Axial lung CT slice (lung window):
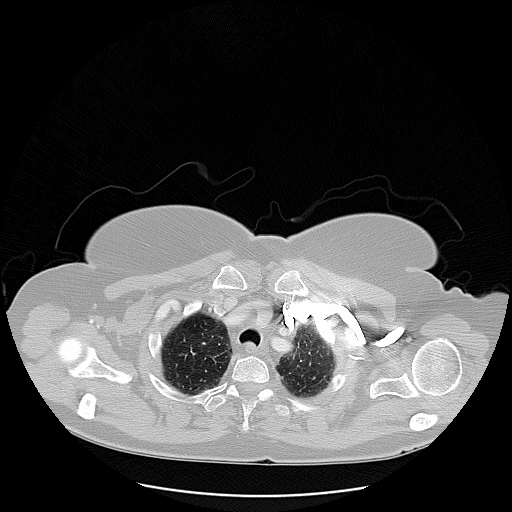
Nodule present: no